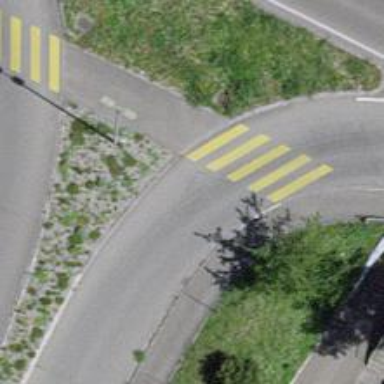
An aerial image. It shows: Footway that serves as traffic island.